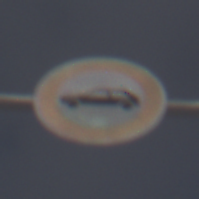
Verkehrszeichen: VerbotPersonenkraftwagen
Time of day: MorningAfternoon
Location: Outdoor (Nature)
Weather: PartlyCloudy
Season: Winter
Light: Natural